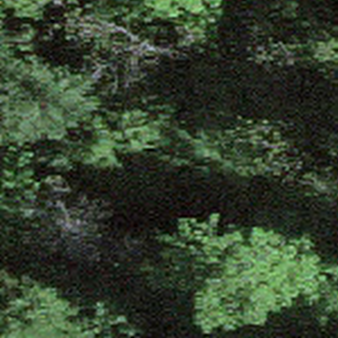
Label: other